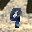
Label: 9